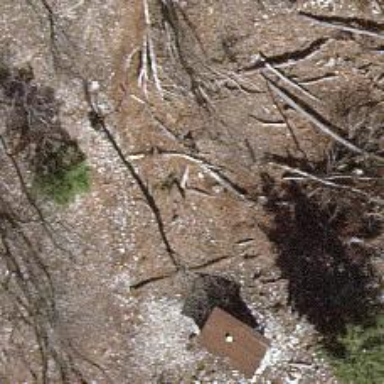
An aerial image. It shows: Shelter.